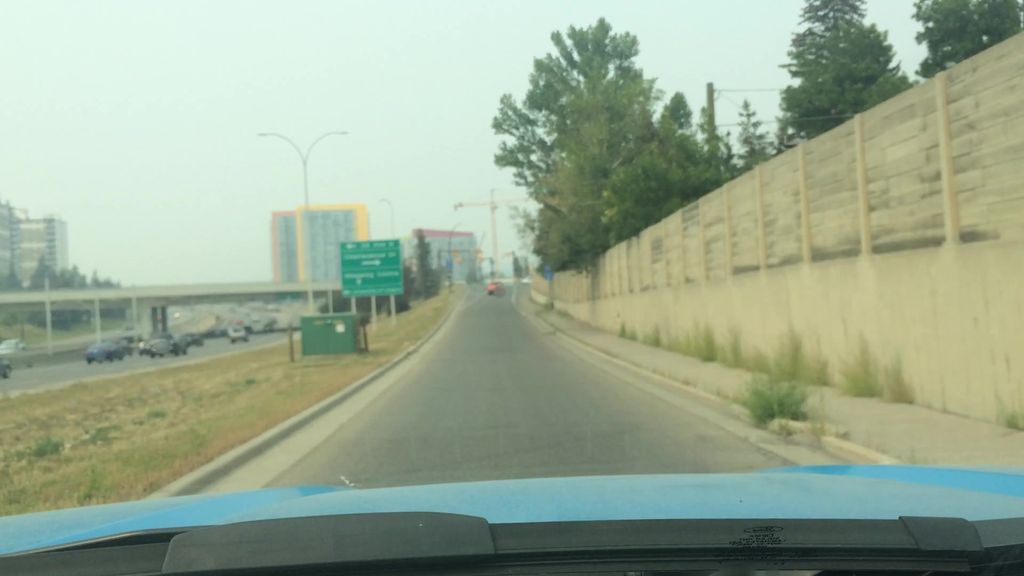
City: calgary